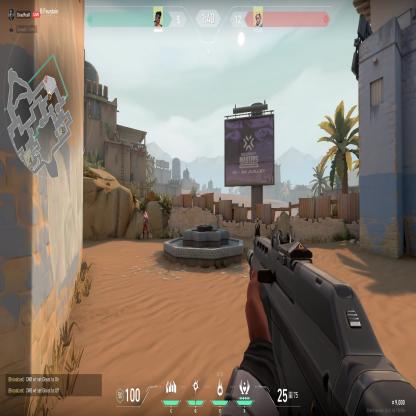
Label: enemy